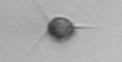
Label: Acanthoica_quattrospina